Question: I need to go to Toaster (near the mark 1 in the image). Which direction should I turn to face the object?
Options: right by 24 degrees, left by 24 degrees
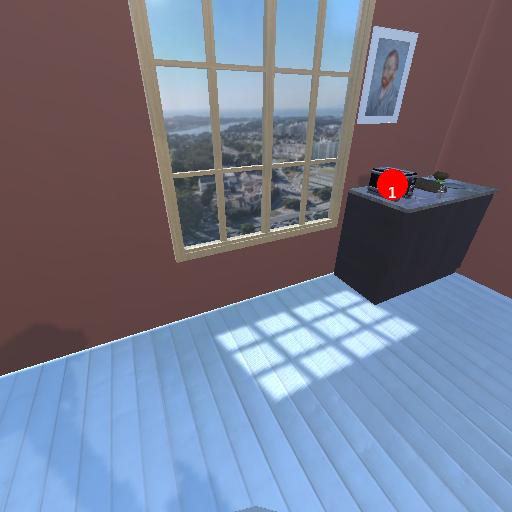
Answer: right by 24 degrees